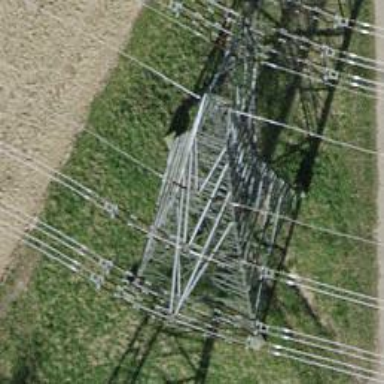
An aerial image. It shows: Towering power structure.